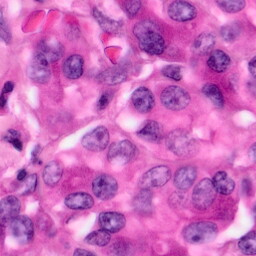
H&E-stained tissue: Pancreatic